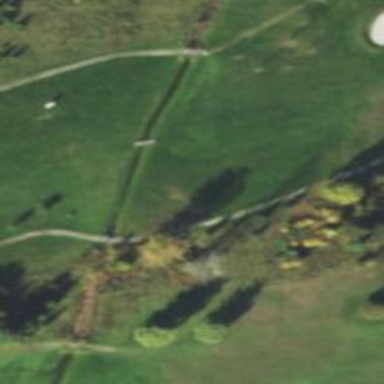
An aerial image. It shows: Footway that doubles as golf path.